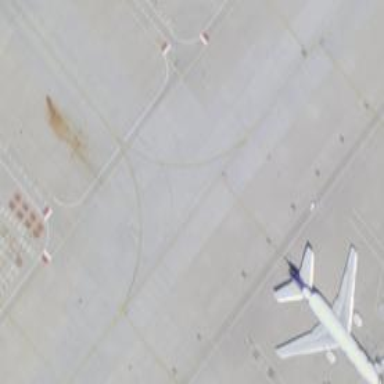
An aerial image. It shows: View of taxiway at the airport.